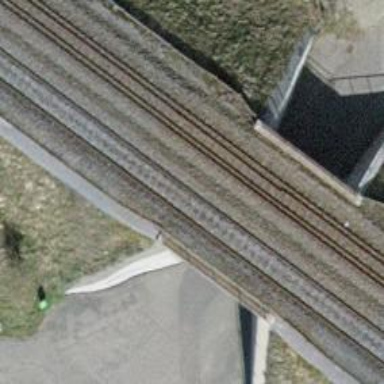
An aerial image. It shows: Bridge with single railway track electrified by contact line.